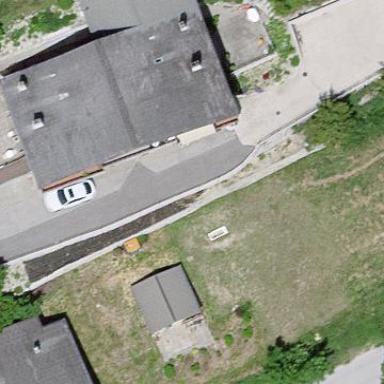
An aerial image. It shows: Simple and straightforward house.